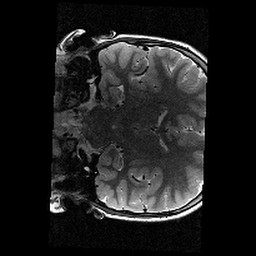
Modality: T2w
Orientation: coronal
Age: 10
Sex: female
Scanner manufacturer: siemens
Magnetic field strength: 3 T
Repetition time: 9.23 s
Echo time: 0.067 s